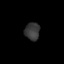
Tissue: skin
Cell type: Others
Senescence score: 0.7321
Nuclear area (px): 258
Mean DAPI intensity: 56.039